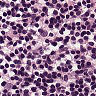
Metastatic tissue present: no